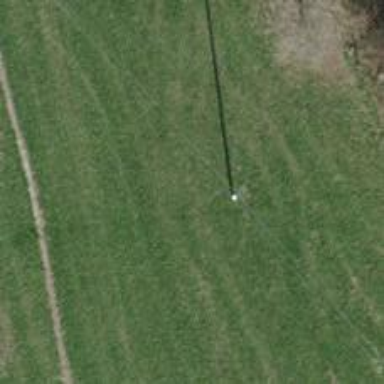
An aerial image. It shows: Minor power line.